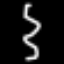
Label: squiggle